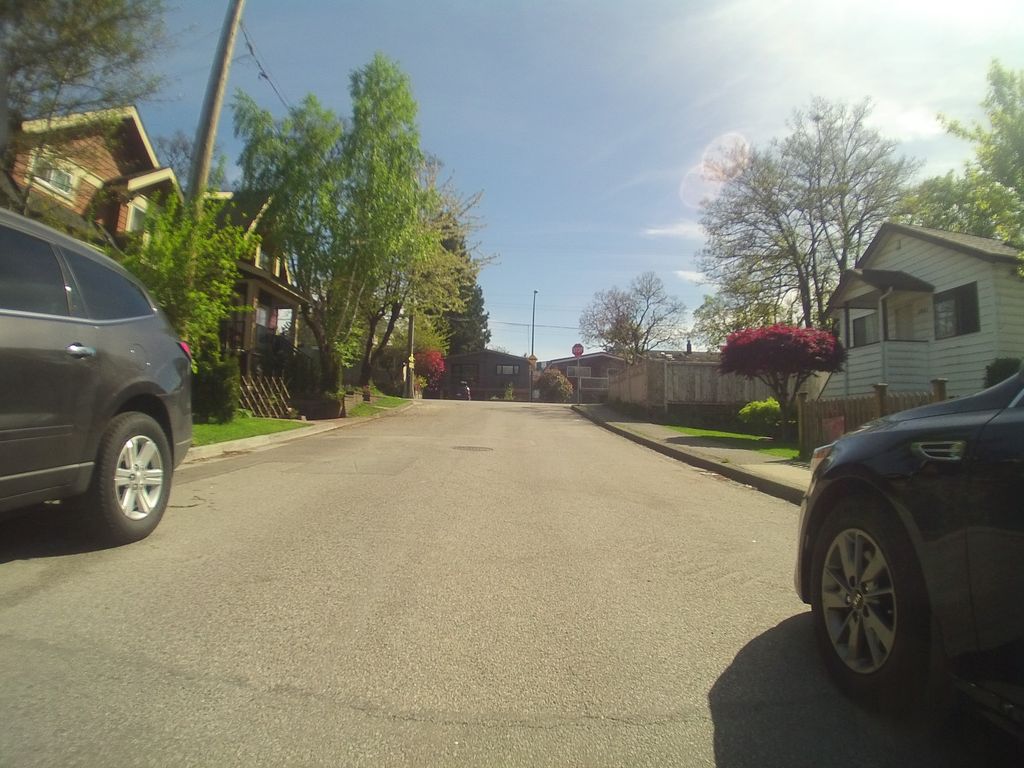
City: vancouver